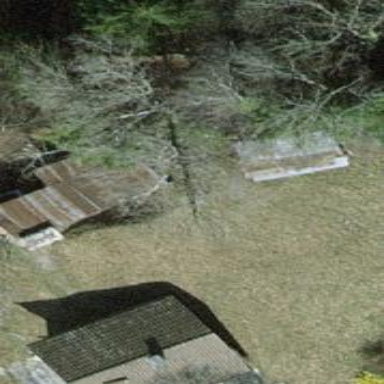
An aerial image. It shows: Shed.